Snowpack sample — Buffalo Mountain, Silverthorne, Colorado, USA (2/22/26, 2:02 PM MST)
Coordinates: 39.622, -106.113
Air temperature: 33 °F
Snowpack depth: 63 cm
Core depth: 10 cm
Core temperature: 32 °F
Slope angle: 11°, slope face: 116°
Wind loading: low
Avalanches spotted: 0
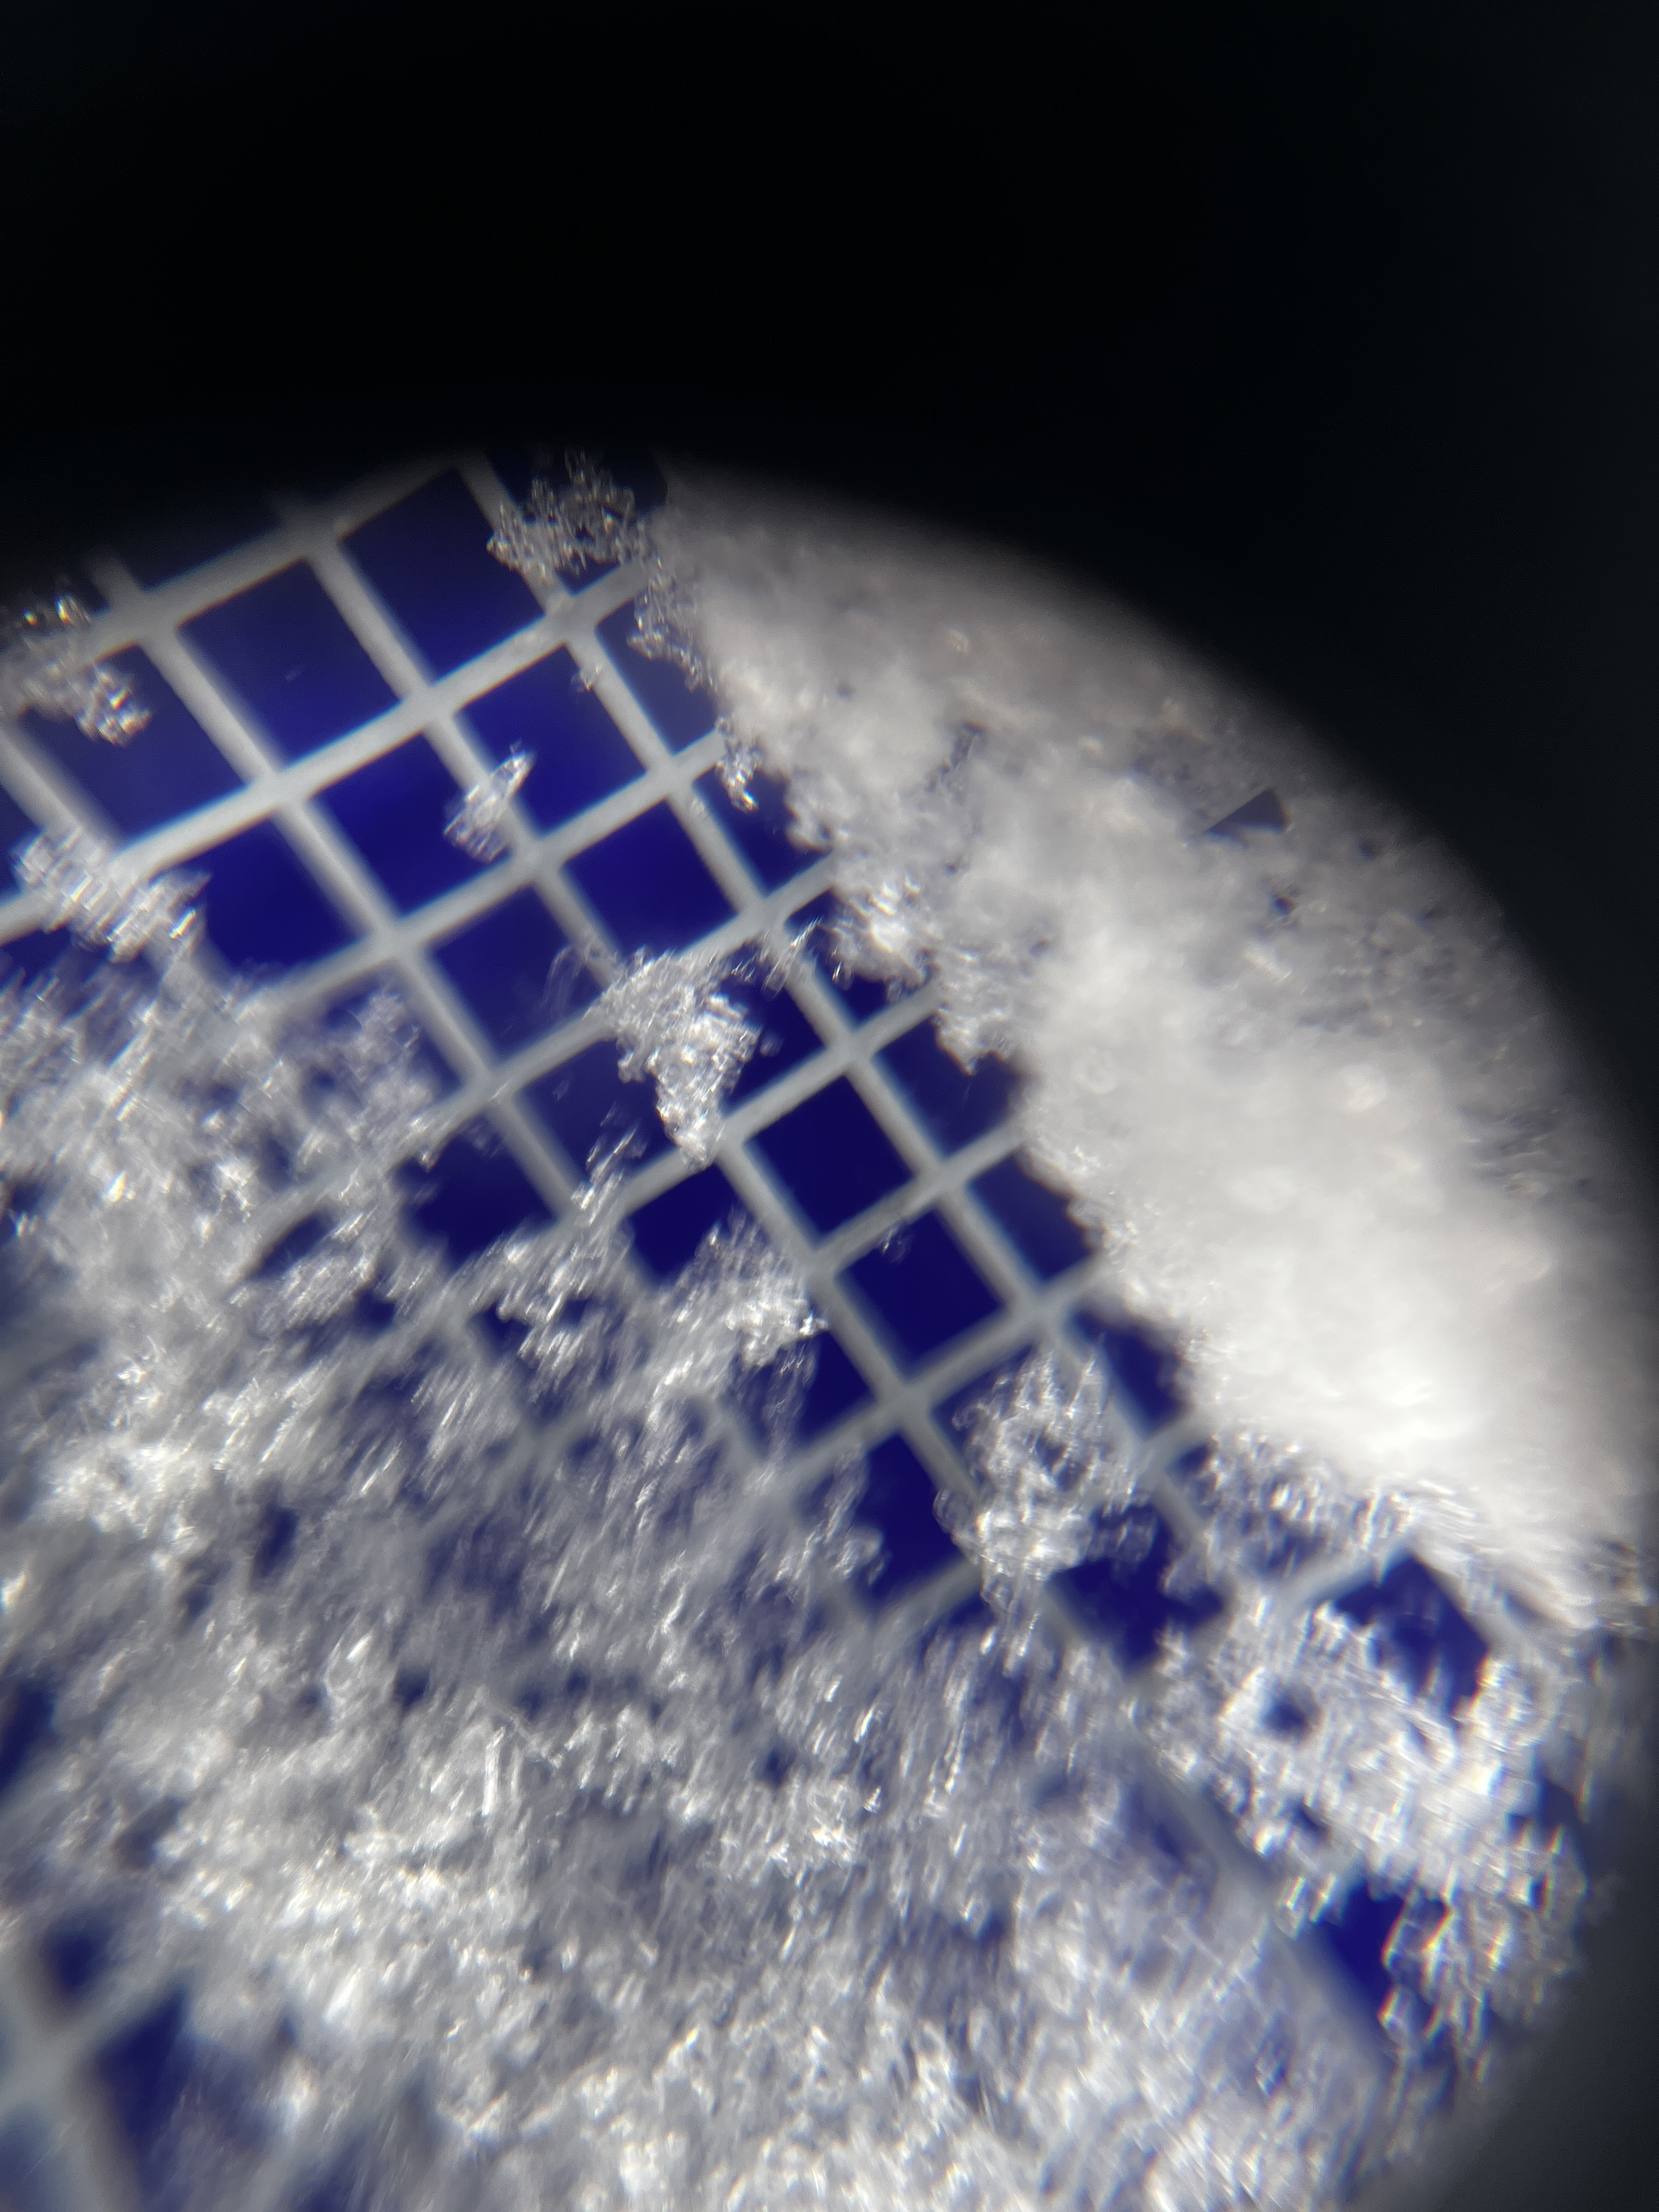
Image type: magnified_profile
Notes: In a firebreak similar to site 1, minimal wind loading with no spotted avalanches (not many faces in view though)